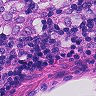
Metastatic tissue present: yes